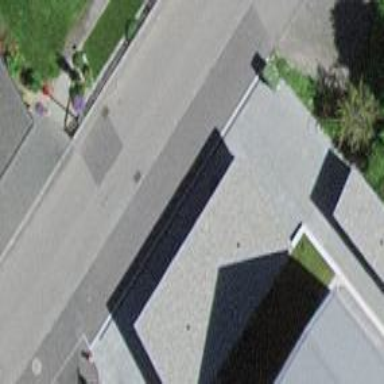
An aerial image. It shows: Carport building.